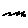
Label: zigzag